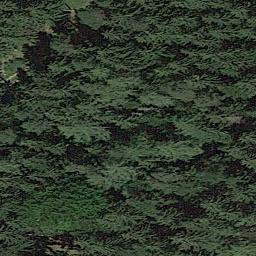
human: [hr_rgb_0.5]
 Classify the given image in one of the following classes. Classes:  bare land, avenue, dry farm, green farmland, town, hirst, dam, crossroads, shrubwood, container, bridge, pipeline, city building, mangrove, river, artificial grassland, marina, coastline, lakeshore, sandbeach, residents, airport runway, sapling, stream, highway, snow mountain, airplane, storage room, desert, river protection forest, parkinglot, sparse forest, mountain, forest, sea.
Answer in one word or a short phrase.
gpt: forest